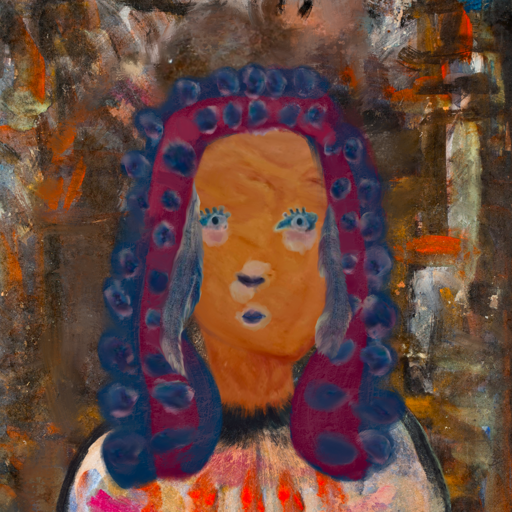
Background: GypsyQueen, Head And Neck Front: Pious_Lady, Face Front: Hill_Girl, Bust: Childish, Hair Front: Hill_Girl, Head Accessory: Blank, Second Necklace: Blank, Necklace: Blank, Baby: Blank